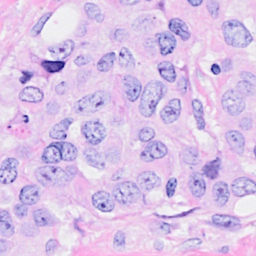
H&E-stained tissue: Breast